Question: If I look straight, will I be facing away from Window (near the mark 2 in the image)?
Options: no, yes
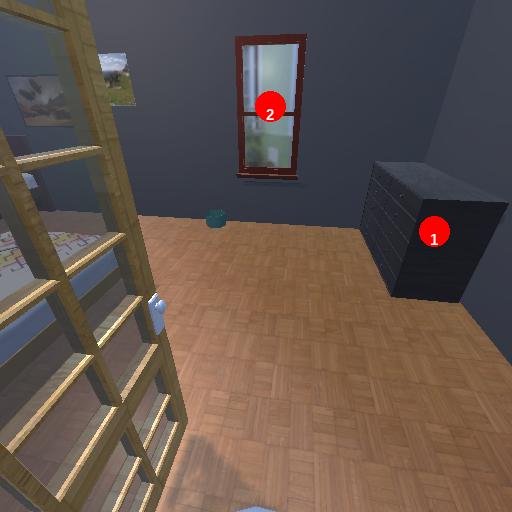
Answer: no